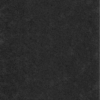
Label: dusty